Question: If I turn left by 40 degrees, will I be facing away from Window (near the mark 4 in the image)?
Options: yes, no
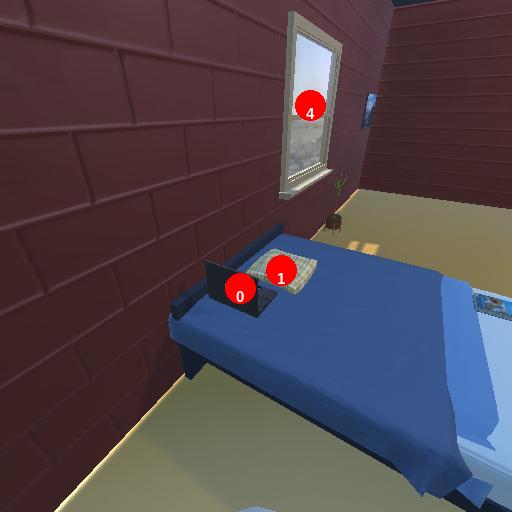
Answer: yes